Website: home-depot
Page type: cart
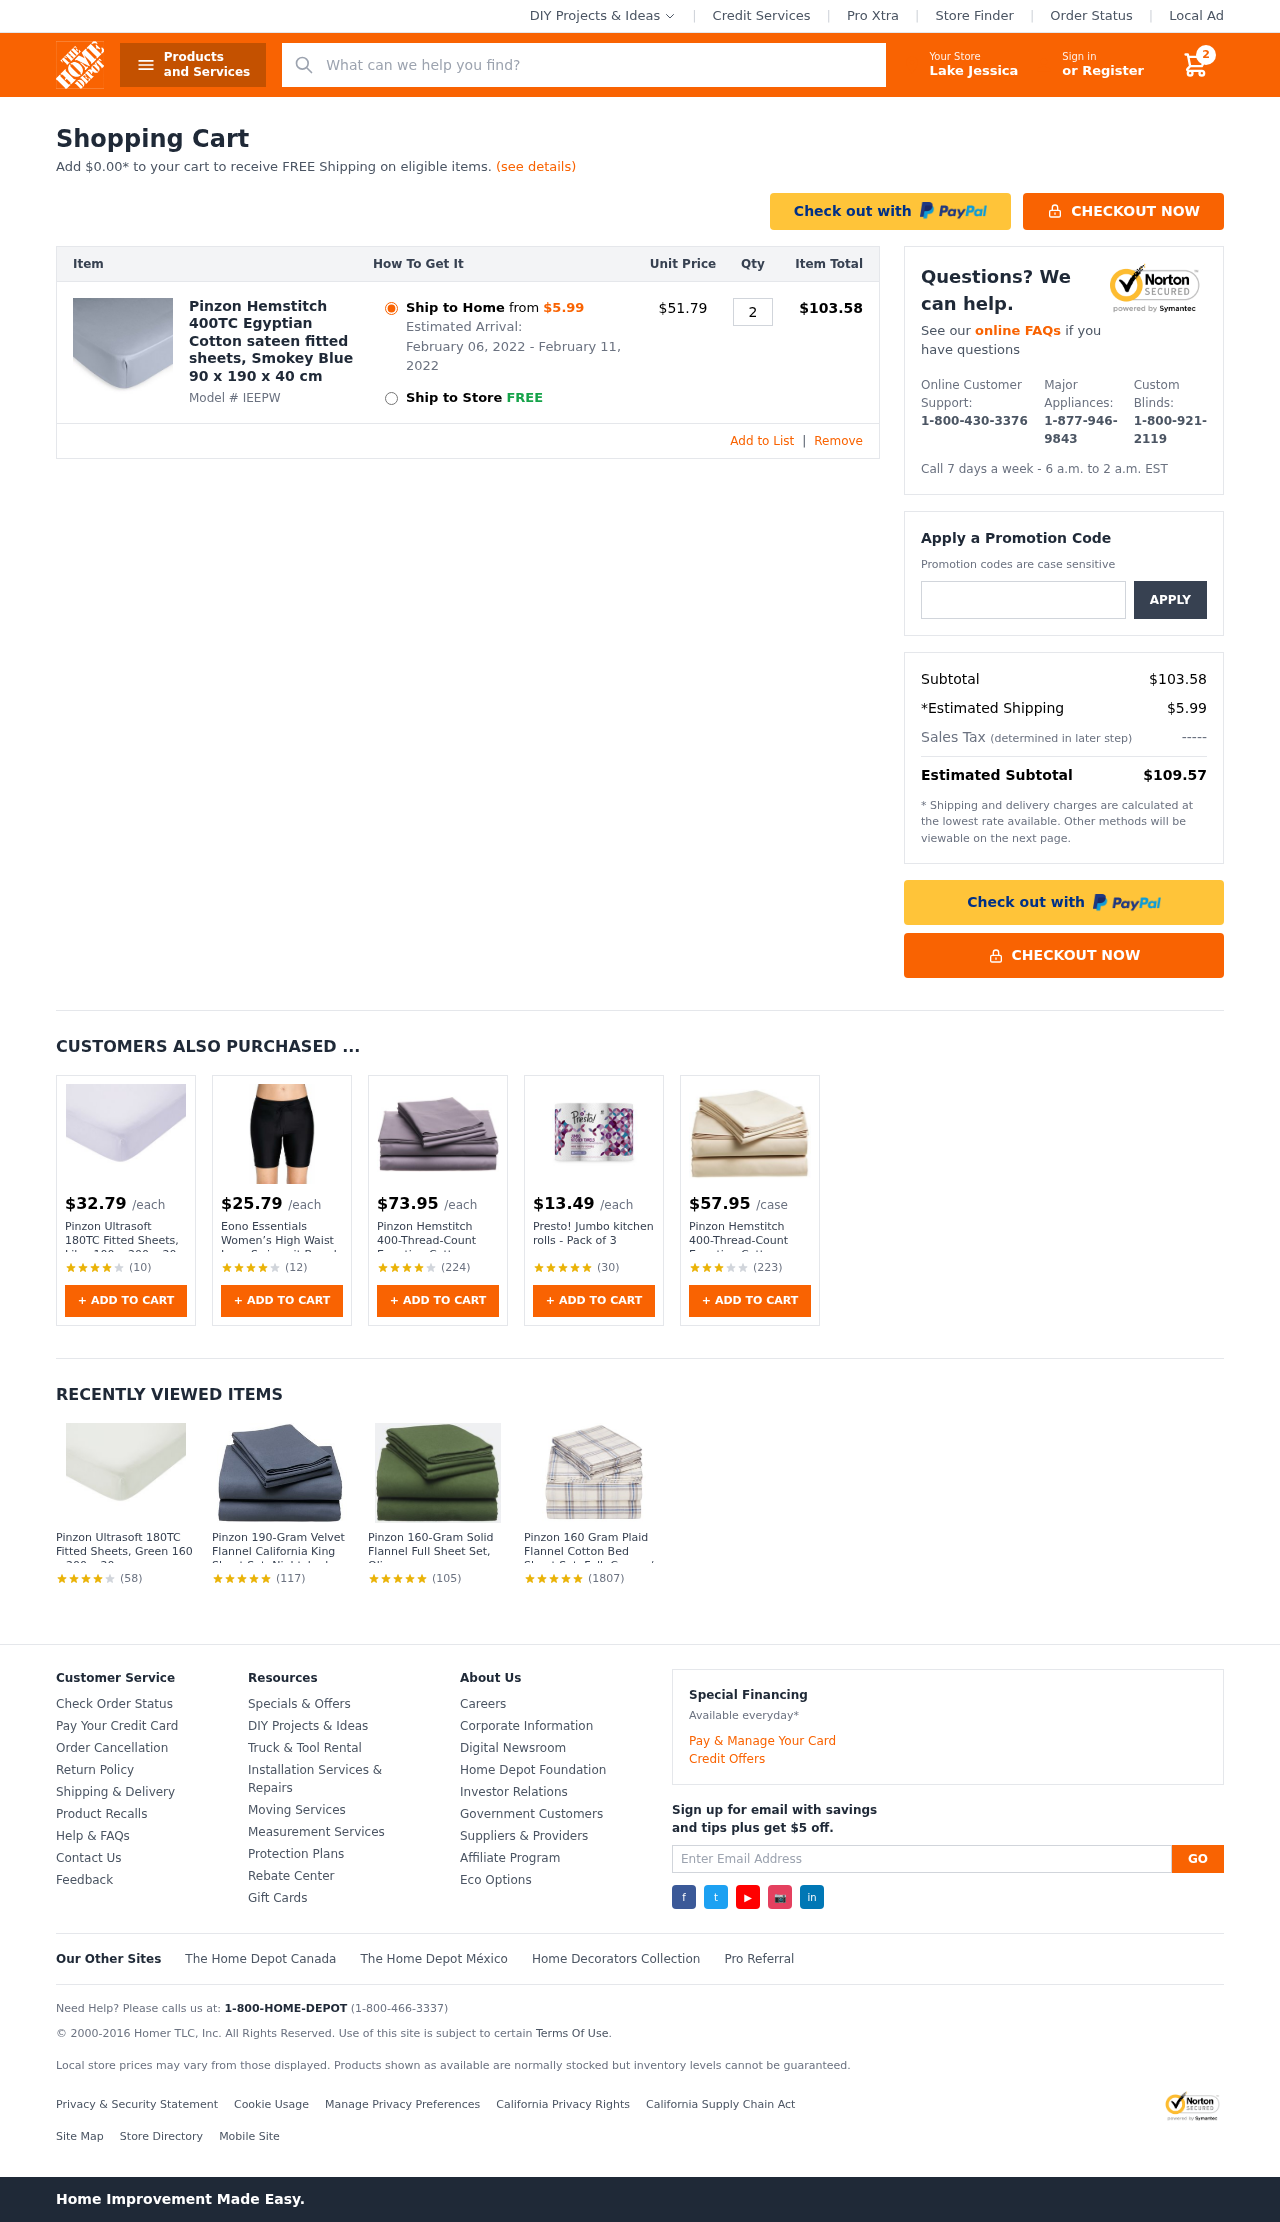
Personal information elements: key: PII_CITY
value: Lake Jessica
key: PII_PROMO_CODE
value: FALL20
Product elements: key: PRODUCT1_NAME
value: Pinzon Hemstitch 400TC Egyptian Cotton sateen fitted sheets, Smokey Blue 90 x 190 x 40 cm
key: PRODUCT1_PRICE
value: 51.79
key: PRODUCT1_QUANTITY
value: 2
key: PRODUCT2_PRICE
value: $32.79
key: PRODUCT2_NAME
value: Pinzon Ultrasoft 180TC Fitted Sheets, Lilac 100 x 200 x 20 cm
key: PRODUCT2_NUM_RATINGS
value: (10)
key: PRODUCT3_PRICE
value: $25.79
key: PRODUCT3_NAME
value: Eono Essentials Women’s High Waist Long Swimsuit Board Shorts/Beach Bottoms
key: PRODUCT3_NUM_RATINGS
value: (12)
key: PRODUCT4_PRICE
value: $73.95
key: PRODUCT4_NAME
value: Pinzon Hemstitch 400-Thread-Count Egyptian Cotton Sateen Twin Sheet Set, Plum
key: PRODUCT4_NUM_RATINGS
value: (224)
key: PRODUCT5_PRICE
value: $13.49
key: PRODUCT5_NAME
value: Presto! Jumbo kitchen rolls - Pack of 3
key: PRODUCT5_NUM_RATINGS
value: (30)
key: PRODUCT6_PRICE
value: $57.95
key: PRODUCT6_NAME
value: Pinzon Hemstitch 400-Thread-Count Egyptian Cotton Sateen Sheet Set - California King, Maize
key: PRODUCT6_NUM_RATINGS
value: (223)
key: PRODUCT7_NAME
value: Pinzon Ultrasoft 180TC Fitted Sheets, Green 160 x 200 x 20 cm
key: PRODUCT7_NUM_RATINGS
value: (58)
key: PRODUCT8_NAME
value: Pinzon 190-Gram Velvet Flannel California King Sheet Set, Nightshadow Blue
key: PRODUCT8_NUM_RATINGS
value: (117)
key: PRODUCT9_NAME
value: Pinzon 160-Gram Solid Flannel Full Sheet Set, Olive
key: PRODUCT9_NUM_RATINGS
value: (105)
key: PRODUCT10_NAME
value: Pinzon 160 Gram Plaid Flannel Cotton Bed Sheet Set, Full, Cream / Blue Stripe Plaid
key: PRODUCT10_NUM_RATINGS
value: (1807)
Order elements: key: ORDER_NUM_ITEMS
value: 2
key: AMOUNT_TO_FREE_SHIPPING
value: $0.00
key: ORDER_SHIPPING_DATE
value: February 06, 2022
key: ORDER_DELIVERY_DATE
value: February 11, 2022
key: ORDER_ITEM_TOTAL
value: $103.58
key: ORDER_SUBTOTAL
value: $103.58
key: ORDER_SHIPPING_COST
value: $5.99
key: ORDER_TOTAL
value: $109.57
Search elements: key: HEADER_SEARCH
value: What can we help you find?